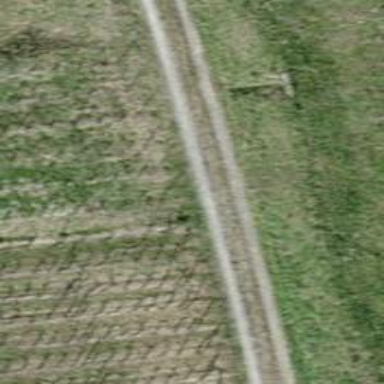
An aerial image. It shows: Track with pebblestone surface graded as grade3.